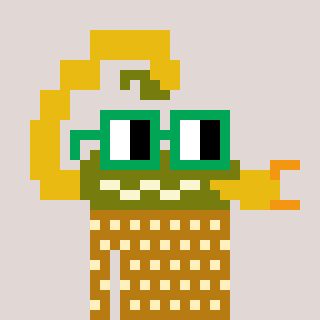
a pixel art character with square green glasses, a scorpion-shaped head and a gold-colored body on a warm background